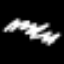
Label: squiggle